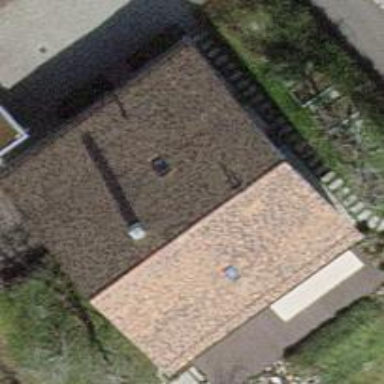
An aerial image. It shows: Simple and straightforward house.